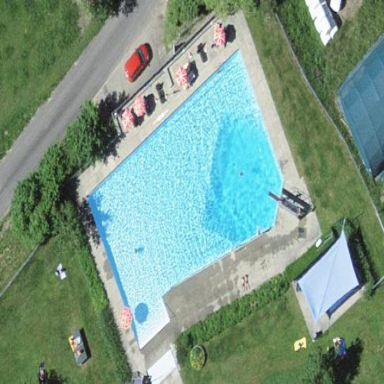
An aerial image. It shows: Swimming pool area designated for leisure and sports activities.